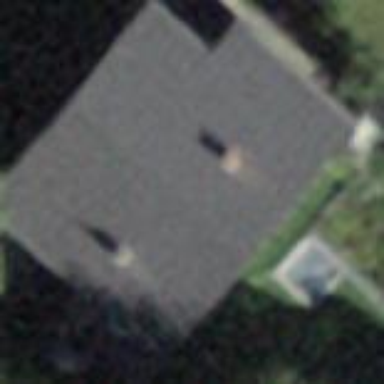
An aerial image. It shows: Building with tiled roof.